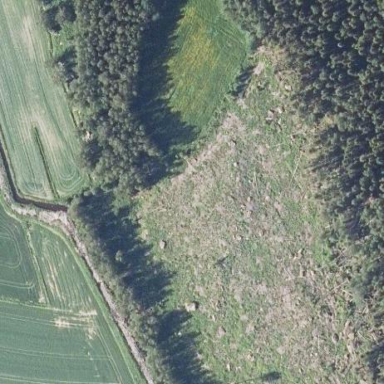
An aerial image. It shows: Clearcut logging area with scrub vegetation.